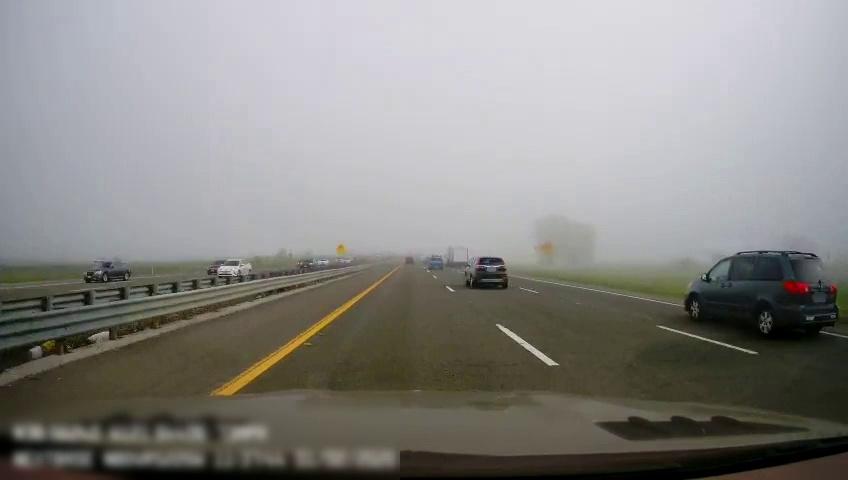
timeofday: Day
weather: Cloudy
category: Drivable Space
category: Drivable Space
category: Vehicles | Car
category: Vehicles | Car
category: Vehicles | Car
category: Vehicles | Car
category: Vehicles | Car
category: Vehicles | Truck
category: Vehicles | Other LV
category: Vehicles | Truck
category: Vehicles | Van
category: Vehicles | SUV
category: Lanes | Current Lane
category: Lanes | Current Lane
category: Lanes | Alternate Lane
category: Lanes | Alternate Lane
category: Lanes | Alternate Lane
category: Lanes | Opposite Lane
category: Lanes | Opposite Lane
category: Traffic | Signs
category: Traffic | Signs